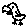
Label: bird